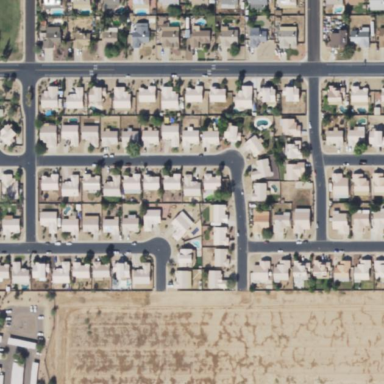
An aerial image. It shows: Residential area composed of single-family homes.